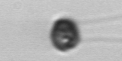
Label: Dinophyceae